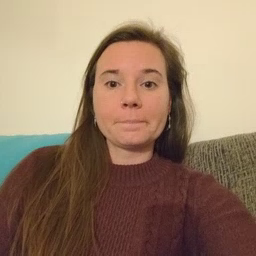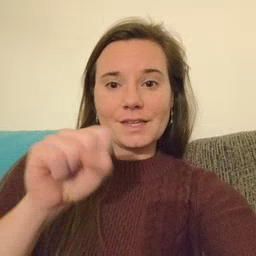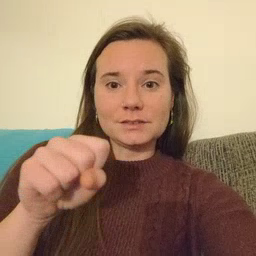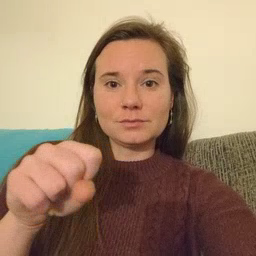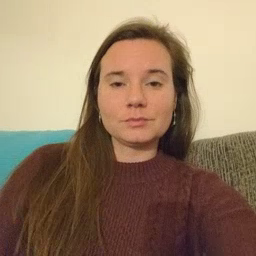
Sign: yes